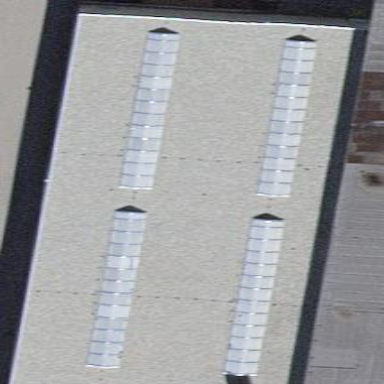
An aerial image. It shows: Industrial building.